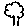
Label: tree